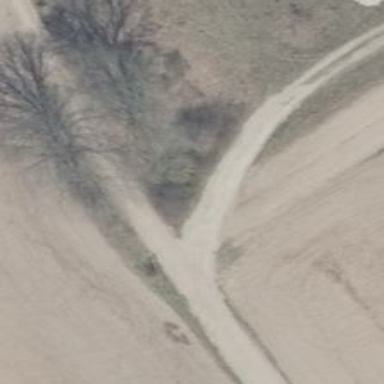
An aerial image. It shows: Service road with grade3 dirt track surface.